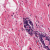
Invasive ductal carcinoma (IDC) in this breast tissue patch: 0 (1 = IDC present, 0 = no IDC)